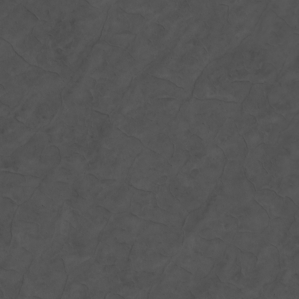
Label: non_frost